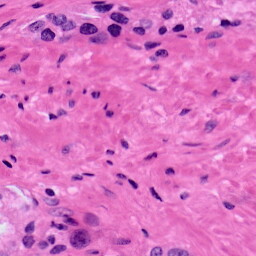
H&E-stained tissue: Prostate